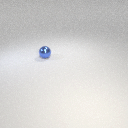
small blue metal sphere